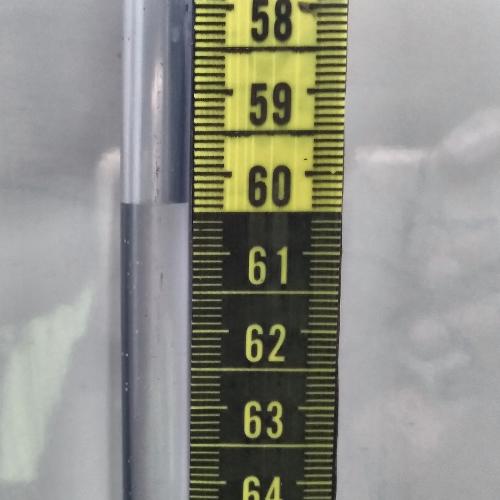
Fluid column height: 60.4 cm